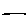
Label: line